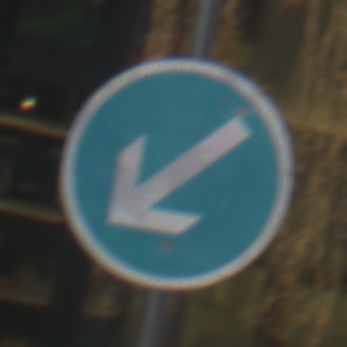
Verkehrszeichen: VorgeschriebeneVorbeifahrtLinks
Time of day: Midday
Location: Outdoor (Urban)
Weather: Overcast
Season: NotSpecified
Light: Natural